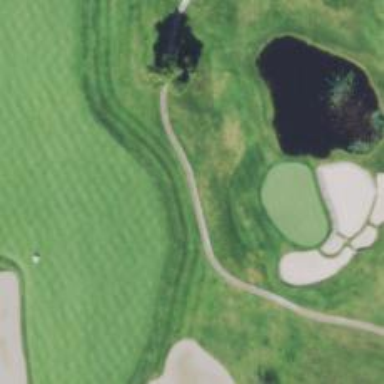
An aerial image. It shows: Footway that resembles golf path.